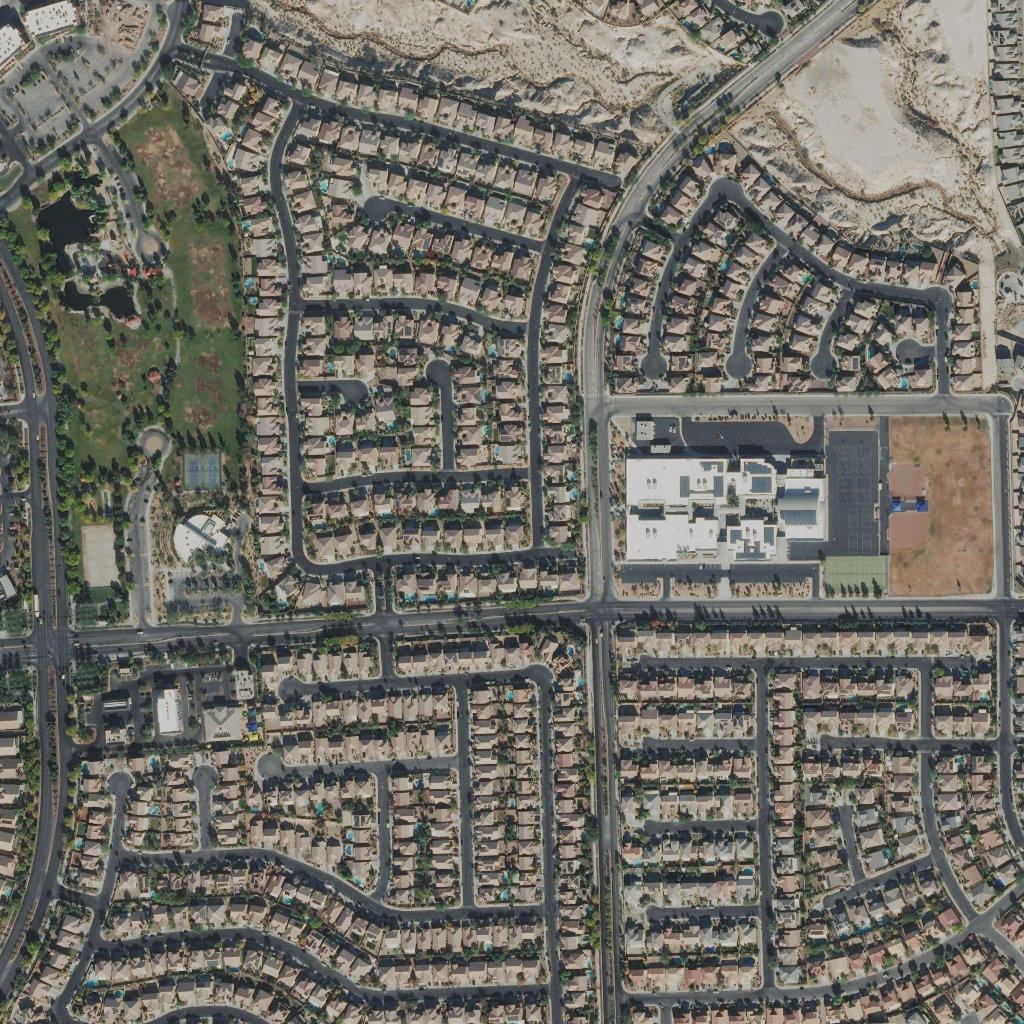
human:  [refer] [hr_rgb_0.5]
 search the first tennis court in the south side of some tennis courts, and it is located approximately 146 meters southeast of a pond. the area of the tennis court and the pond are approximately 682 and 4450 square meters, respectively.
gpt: <box>[[17, 44, 19, 47, 0]]</box>

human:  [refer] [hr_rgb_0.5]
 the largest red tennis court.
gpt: <box>[[80, 54, 86, 58, 0]]</box>

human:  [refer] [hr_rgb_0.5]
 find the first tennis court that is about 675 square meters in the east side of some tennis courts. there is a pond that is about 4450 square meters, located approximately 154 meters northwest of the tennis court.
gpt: <box>[[19, 44, 21, 47, 0]]</box>